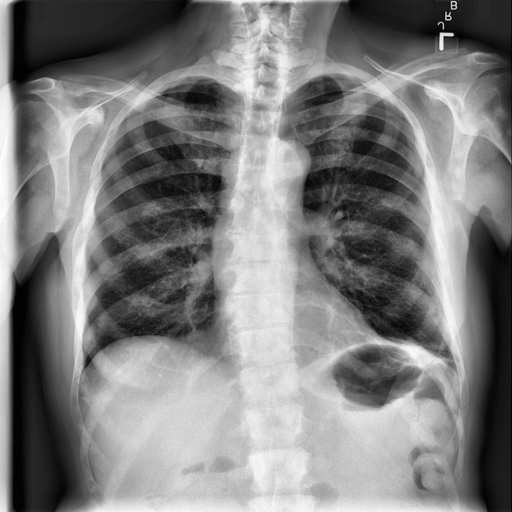
Finding: NORMAL